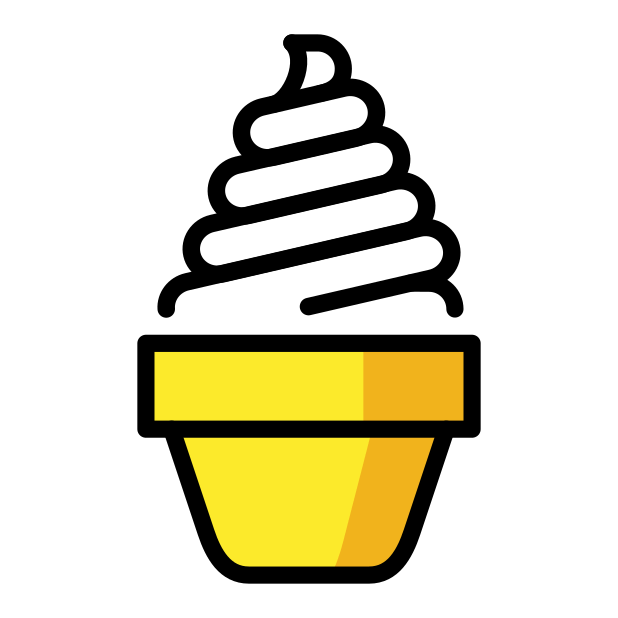
soft ice cream